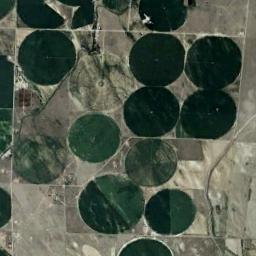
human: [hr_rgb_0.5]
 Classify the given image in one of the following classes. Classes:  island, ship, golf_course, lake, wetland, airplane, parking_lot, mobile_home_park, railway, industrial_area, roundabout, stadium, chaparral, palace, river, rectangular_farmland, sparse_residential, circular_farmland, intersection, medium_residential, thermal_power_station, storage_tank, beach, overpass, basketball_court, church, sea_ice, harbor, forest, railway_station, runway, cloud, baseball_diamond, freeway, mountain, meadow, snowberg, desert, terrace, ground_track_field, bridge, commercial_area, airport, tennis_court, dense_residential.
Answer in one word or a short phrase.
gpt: circular_farmland